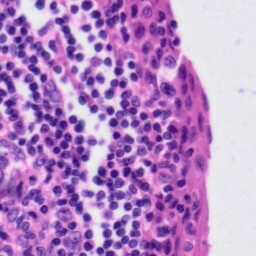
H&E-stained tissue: Tonsil